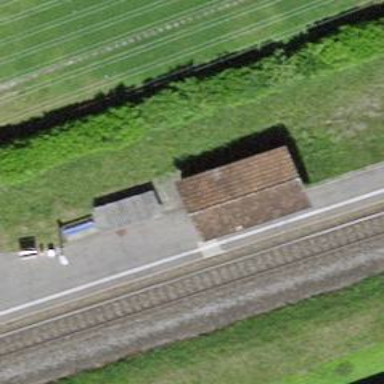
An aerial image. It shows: Railway halt.